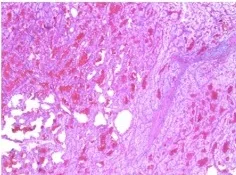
(B) Histology of pancreatic mass (H&E, 20x ). At lower power, the tumor cells are arranged in alveolar and solid growth pattern, with rich network of small thin-walled blood vessels.
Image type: pathology (h&e)